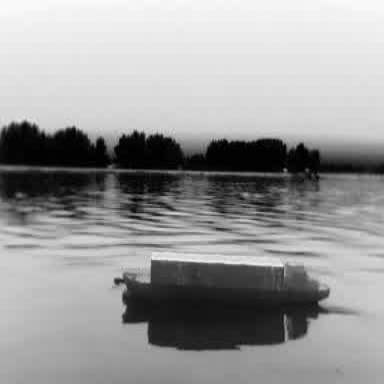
There is a fishing_boat in the infrared image.